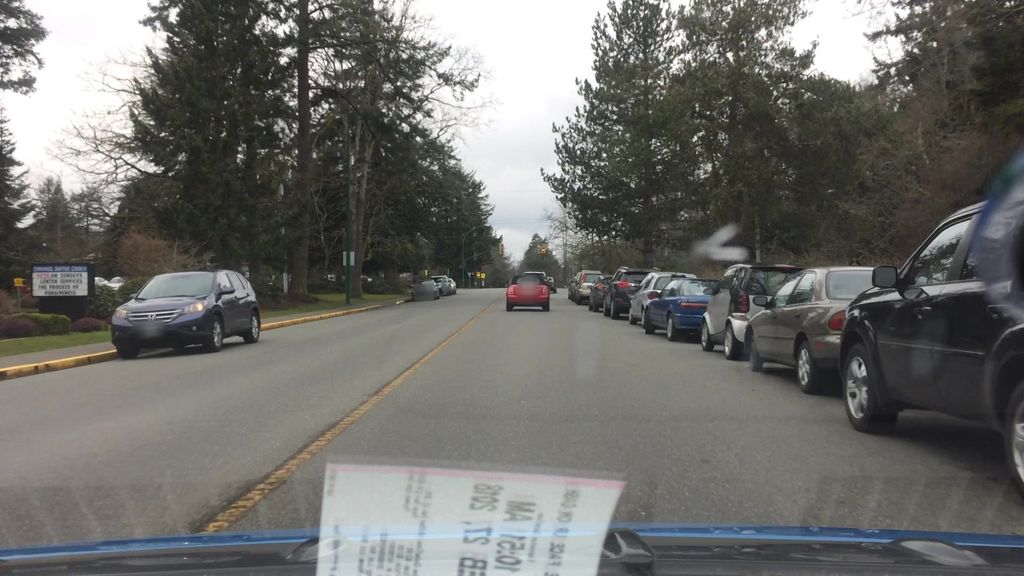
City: victoria